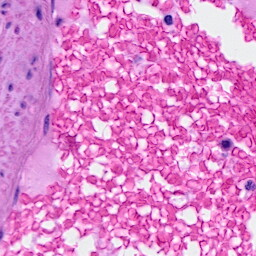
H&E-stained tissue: Ovarian